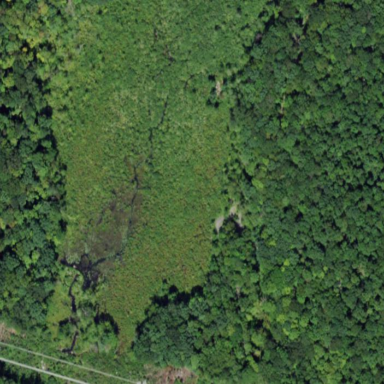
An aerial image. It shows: Marsh wetland.